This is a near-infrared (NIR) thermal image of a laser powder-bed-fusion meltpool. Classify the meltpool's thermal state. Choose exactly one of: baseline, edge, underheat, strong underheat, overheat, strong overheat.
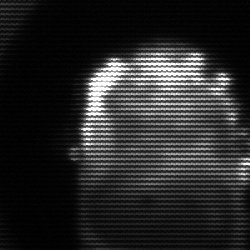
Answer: baseline